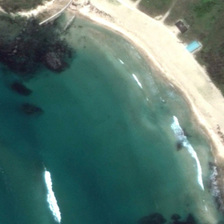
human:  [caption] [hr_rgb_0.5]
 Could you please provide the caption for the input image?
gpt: yellow beach and green trees are next to blue ocean .

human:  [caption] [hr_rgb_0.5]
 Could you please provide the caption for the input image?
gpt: yellow beach and green trees are next to blue ocean .

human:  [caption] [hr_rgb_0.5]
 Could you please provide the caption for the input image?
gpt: yellow beach and green trees are next to blue ocean .

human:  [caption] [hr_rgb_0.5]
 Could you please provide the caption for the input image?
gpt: yellow beach and green trees are next to blue ocean .

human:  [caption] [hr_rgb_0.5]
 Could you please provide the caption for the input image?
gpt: yellow beach and green trees are next to blue ocean .